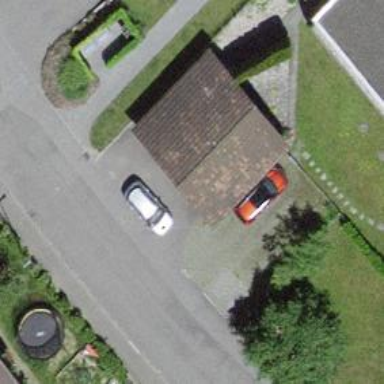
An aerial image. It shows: Garage building.